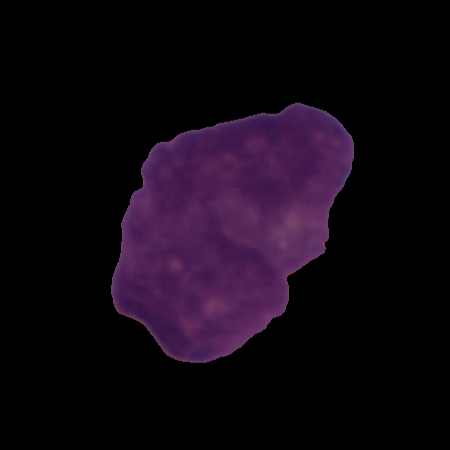
Label: cancer